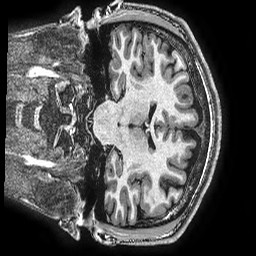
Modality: T1w
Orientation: coronal
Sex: male
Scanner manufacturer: ge
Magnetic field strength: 3 T
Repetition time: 0.0077 s
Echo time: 0.003436 s